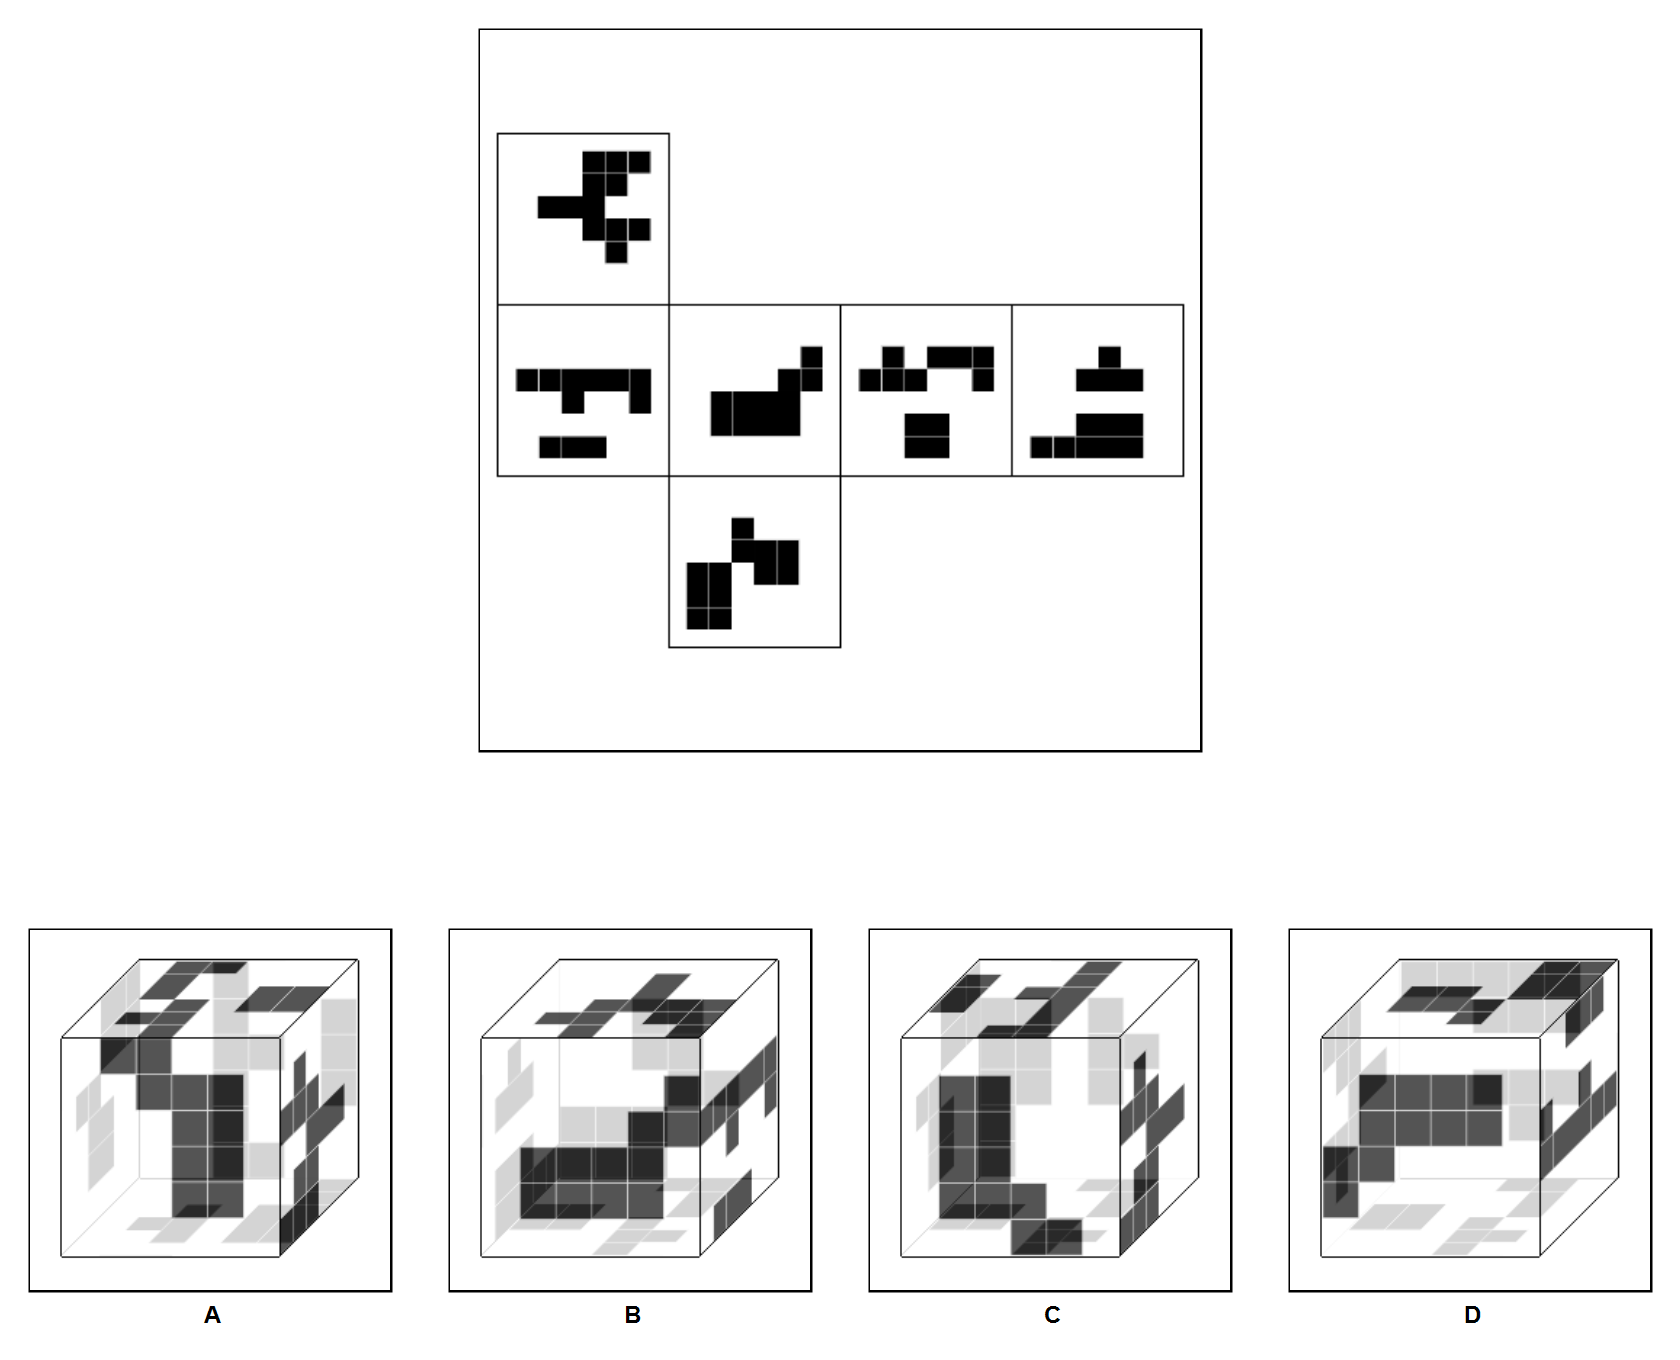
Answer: C